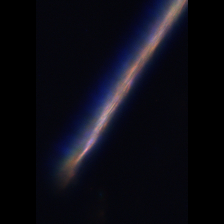
Taxon: Psuedo-nitzschia
Group: Diatoms